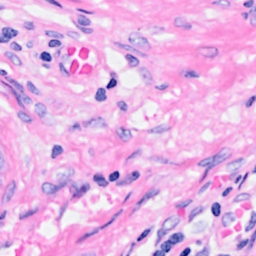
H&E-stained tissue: Breast